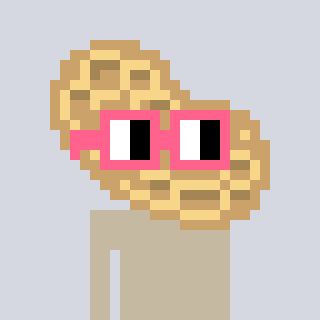
a pixel art character with square pink glasses, a peanut-shaped head and a yellow-colored body on a cool background